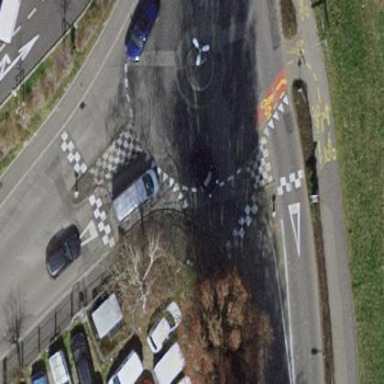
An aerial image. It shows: Secondary road around roundabout.